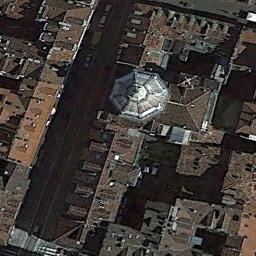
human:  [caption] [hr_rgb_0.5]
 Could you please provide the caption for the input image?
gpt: The church with an octagon tower and the rest of the church has some brown sloping roofs .

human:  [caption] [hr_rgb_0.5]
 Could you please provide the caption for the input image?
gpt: There is a red church with a white circular roof next to some buildings .

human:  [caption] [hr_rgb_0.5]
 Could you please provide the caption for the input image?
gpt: A brown prismatic roof with a gray and white domed church on the main house, Surrounded by buildings, Roads and cars .

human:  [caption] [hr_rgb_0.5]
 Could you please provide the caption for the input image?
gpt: This is a church that looks like a cross from above .

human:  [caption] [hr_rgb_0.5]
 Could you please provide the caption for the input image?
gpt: A church with a white octangle top is surrounded by many brown buildings .